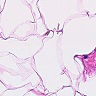
Metastatic tissue present: no